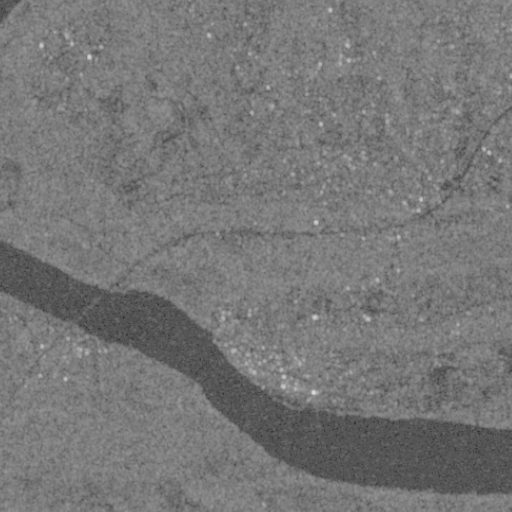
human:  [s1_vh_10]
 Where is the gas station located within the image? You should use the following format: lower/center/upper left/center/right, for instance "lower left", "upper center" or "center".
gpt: The gas station is located in the center of the image.
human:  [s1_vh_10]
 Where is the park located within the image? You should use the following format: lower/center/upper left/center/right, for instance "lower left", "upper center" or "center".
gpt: The park is located in the lower right of the image.
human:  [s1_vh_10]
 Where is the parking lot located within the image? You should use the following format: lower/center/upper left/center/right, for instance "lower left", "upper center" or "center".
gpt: There is no parking lot in the image.

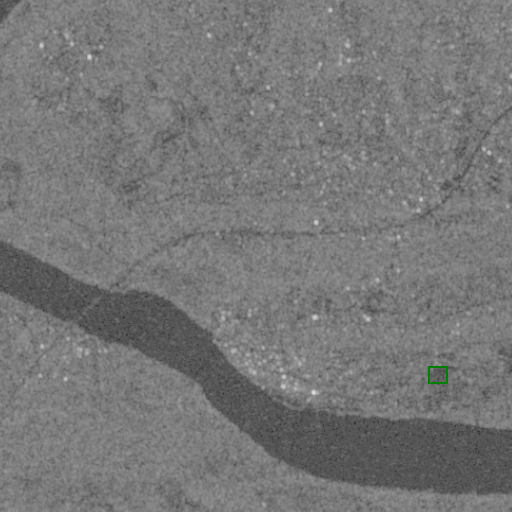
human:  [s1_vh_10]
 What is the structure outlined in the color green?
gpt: The structure outlined in green is a park.
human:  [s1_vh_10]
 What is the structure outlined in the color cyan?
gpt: There is no cyan outline.